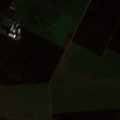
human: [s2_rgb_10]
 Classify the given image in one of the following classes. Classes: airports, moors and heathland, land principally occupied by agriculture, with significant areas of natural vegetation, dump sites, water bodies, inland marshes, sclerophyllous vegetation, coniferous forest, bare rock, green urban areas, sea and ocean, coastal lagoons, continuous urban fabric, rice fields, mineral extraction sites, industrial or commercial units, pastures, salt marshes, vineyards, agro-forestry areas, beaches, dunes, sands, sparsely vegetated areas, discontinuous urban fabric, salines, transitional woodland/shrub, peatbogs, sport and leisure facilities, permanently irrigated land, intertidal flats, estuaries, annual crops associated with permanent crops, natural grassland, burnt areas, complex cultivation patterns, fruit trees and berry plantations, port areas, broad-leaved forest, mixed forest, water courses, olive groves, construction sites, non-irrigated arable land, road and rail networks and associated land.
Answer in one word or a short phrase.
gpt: non-irrigated arable land